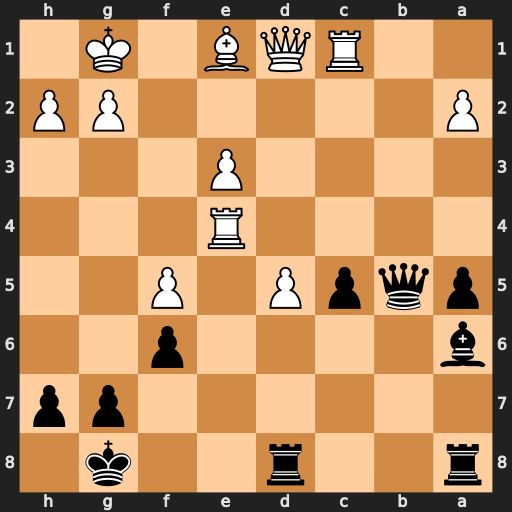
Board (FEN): r2r2k1/6pp/b4p2/pqpP1P2/4R3/4P3/P5PP/2RQB1K1
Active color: b
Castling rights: -
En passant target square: -
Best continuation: Qf1#